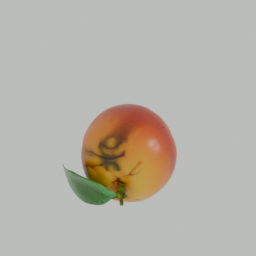
Label: nature